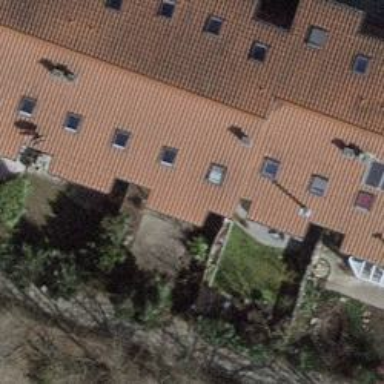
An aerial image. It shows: Terrace building.